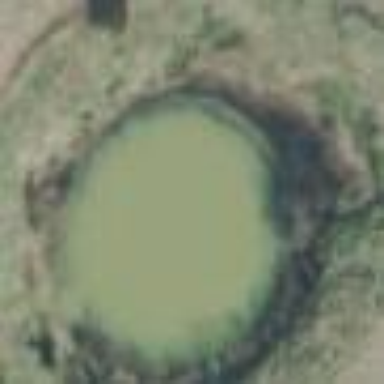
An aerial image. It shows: Pond surrounded by natural water.